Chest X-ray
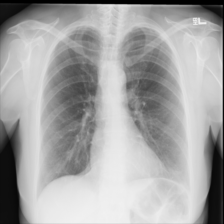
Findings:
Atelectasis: negative
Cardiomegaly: negative
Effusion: negative
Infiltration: negative
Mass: negative
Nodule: negative
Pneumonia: negative
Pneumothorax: negative
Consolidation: negative
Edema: negative
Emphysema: negative
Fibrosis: negative
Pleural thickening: negative
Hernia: negative